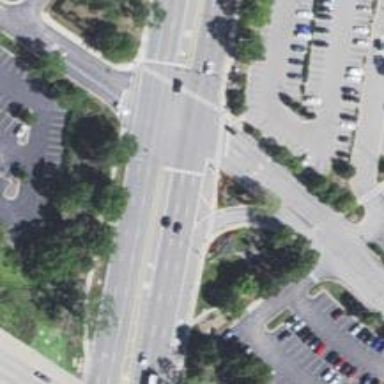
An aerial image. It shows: Traffic island located on footway.